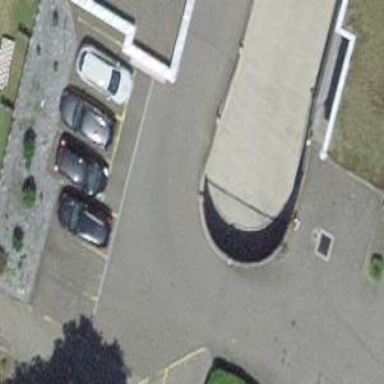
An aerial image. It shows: Parking entrance.